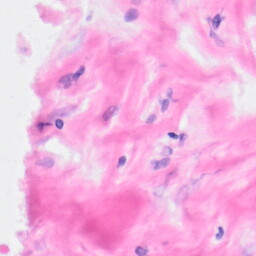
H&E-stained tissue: Kidney